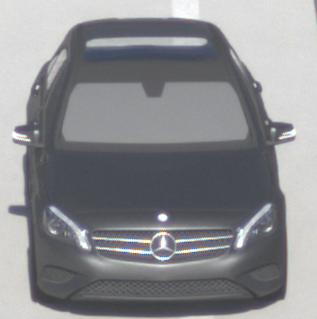
Make: Mercedes-Benz
Model: A 180
Detailed model: A-Class (176)
Model produced from: 2012/09
Model produced until: 2015/07
Doors: 5
Color: gray
Road condition: dry road
Daytime: morning or afternoon
Contrast: high contrast